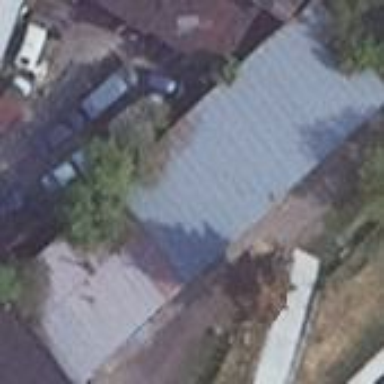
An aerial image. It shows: Service building.